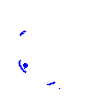
Particle: pion